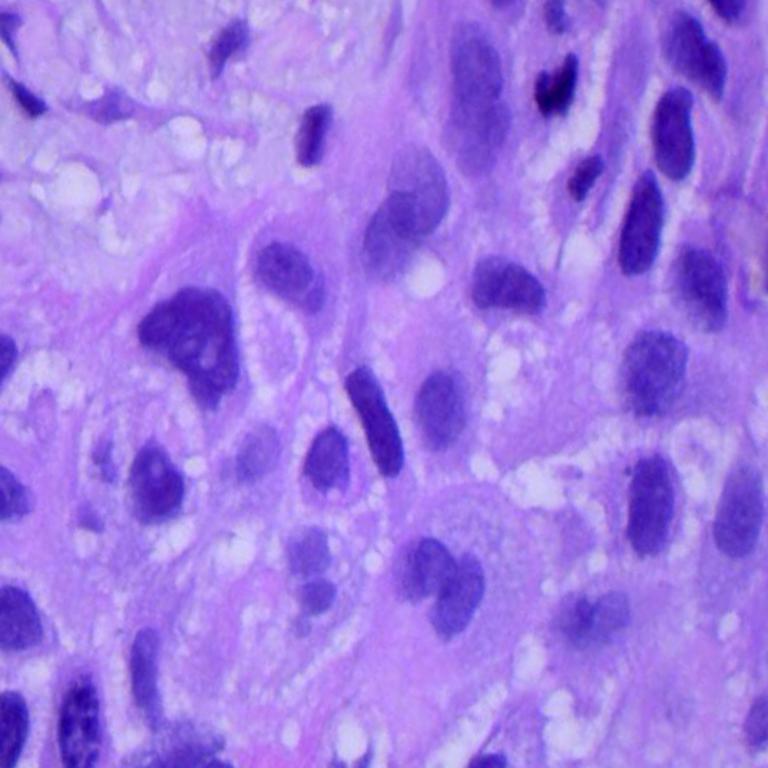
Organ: lung
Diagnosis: squamous carcinomas